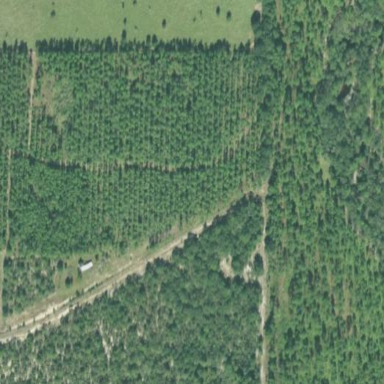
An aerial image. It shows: Forest area predominantly covered with needle-leaved trees.